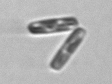
Label: Thalassionema